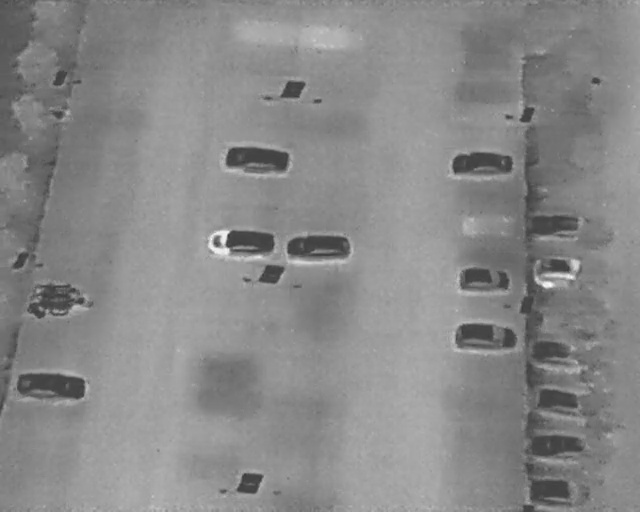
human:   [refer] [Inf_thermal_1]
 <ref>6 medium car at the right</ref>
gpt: <box>[[73, 25, 77, 38, 2], [73, 49, 77, 59, 2], [73, 59, 78, 71, 2], [85, 38, 89, 50, 2], [85, 47, 89, 58, 2], [85, 64, 89, 75, 3]]</box>

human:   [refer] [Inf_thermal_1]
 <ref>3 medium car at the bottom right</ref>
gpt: <box>[[85, 73, 89, 82, 6], [85, 81, 89, 92, 2], [85, 89, 89, 102, 3]]</box>

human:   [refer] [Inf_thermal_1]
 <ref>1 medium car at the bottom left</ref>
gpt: <box>[[5, 68, 10, 82, 4]]</box>

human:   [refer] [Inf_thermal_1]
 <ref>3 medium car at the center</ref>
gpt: <box>[[37, 24, 42, 37, 5], [35, 40, 39, 54, 1], [47, 41, 51, 54, 2]]</box>